Brain MRI, t2w sequence, axial 2D slice.
Patient: age 39, sex F, weight 95 kg, height 1.95 m
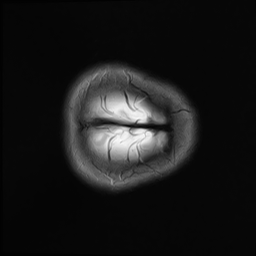